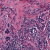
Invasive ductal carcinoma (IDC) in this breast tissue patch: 1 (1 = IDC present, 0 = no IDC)